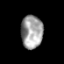
Tissue: prostate
Cell type: T cells
Senescence score: 0.3507
Nuclear area (px): 707
Mean DAPI intensity: 159.535